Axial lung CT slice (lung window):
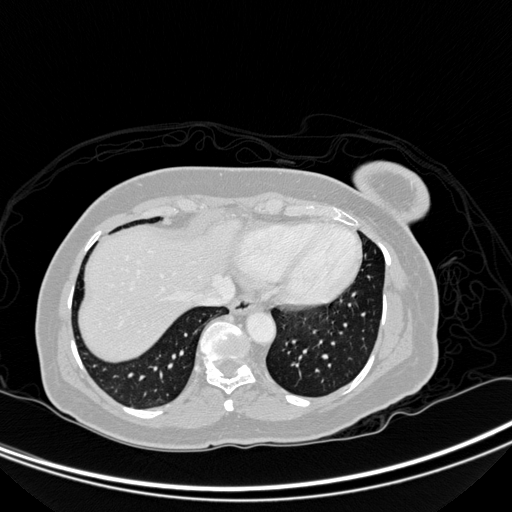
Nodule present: no